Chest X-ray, AP view. Patient: 34 years old, sex F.
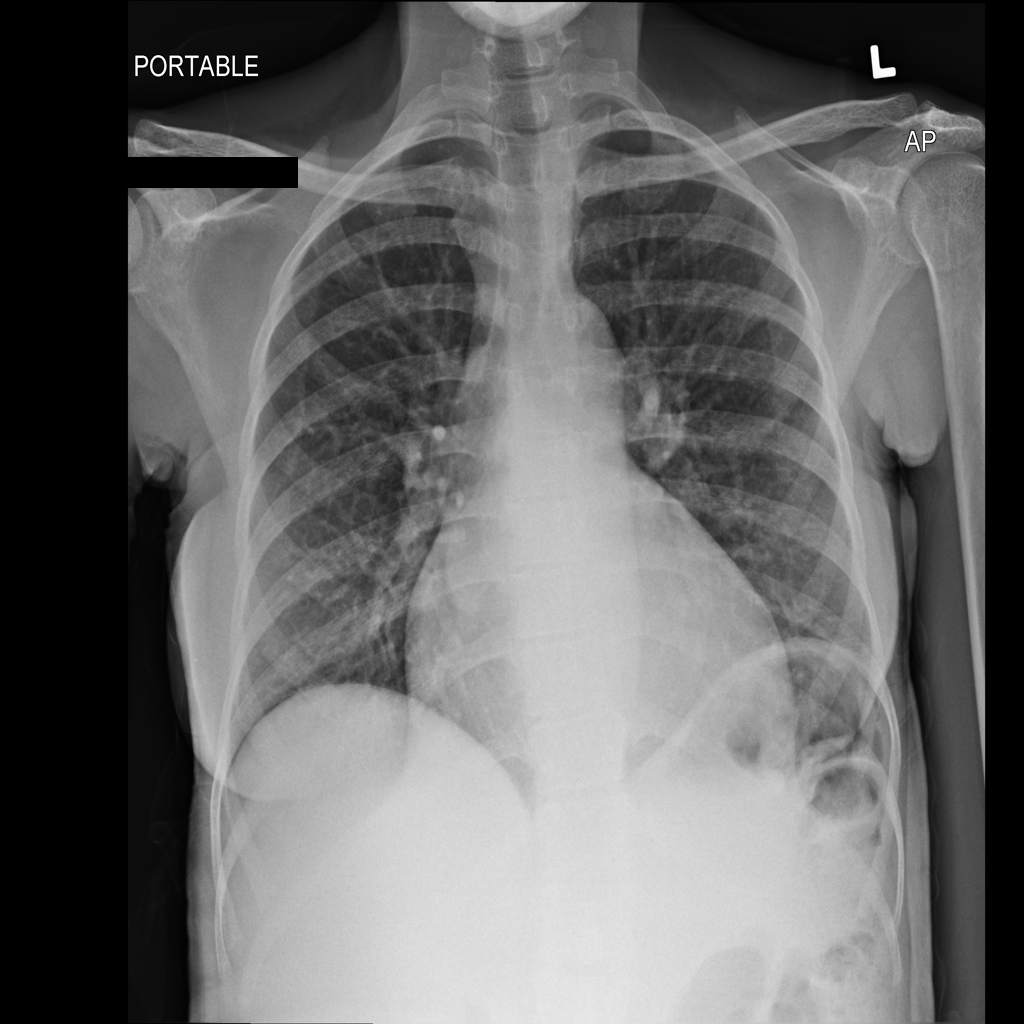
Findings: Cardiomegaly